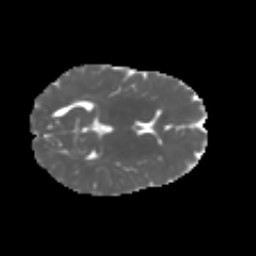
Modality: MD
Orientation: axial
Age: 6
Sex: male
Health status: healthy